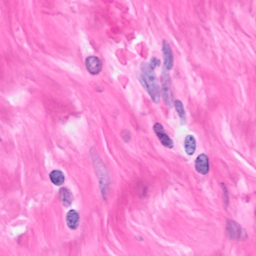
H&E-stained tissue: Breast